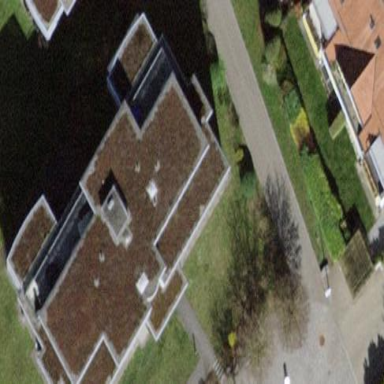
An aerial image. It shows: Building with flat roof.